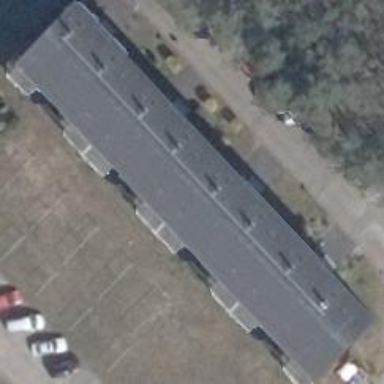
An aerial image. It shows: Residential building with gabled red roof.